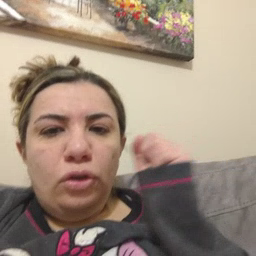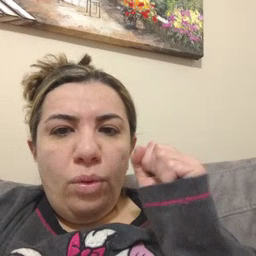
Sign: refrigerator